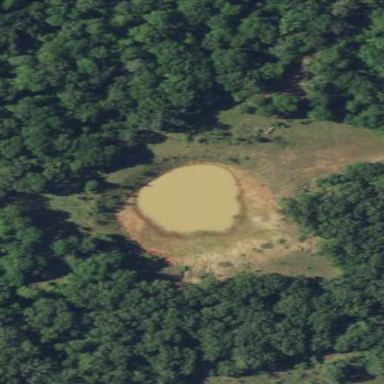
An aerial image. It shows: Reservoir of natural water.